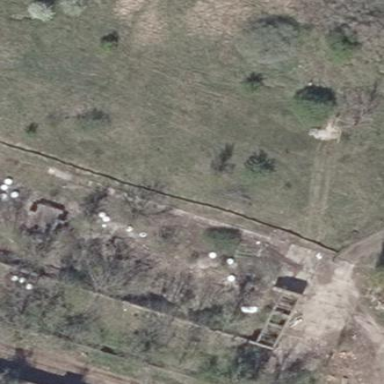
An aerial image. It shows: Ruins of building.